Chest X-ray:
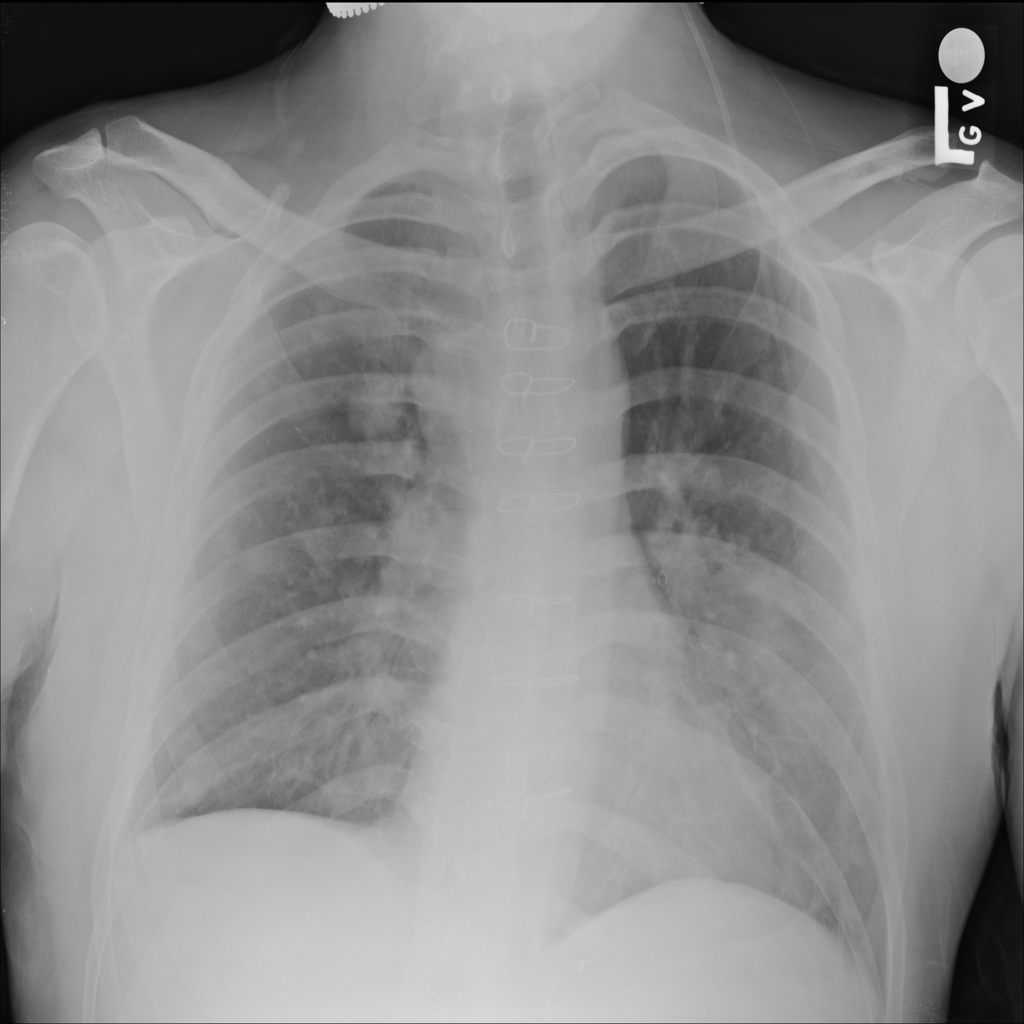
Findings: Effusion, Diffuse Nodule
No abnormal finding: no